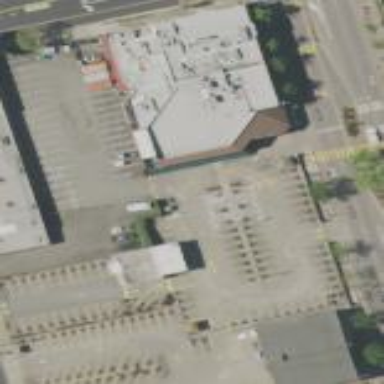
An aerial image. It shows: Retail building.